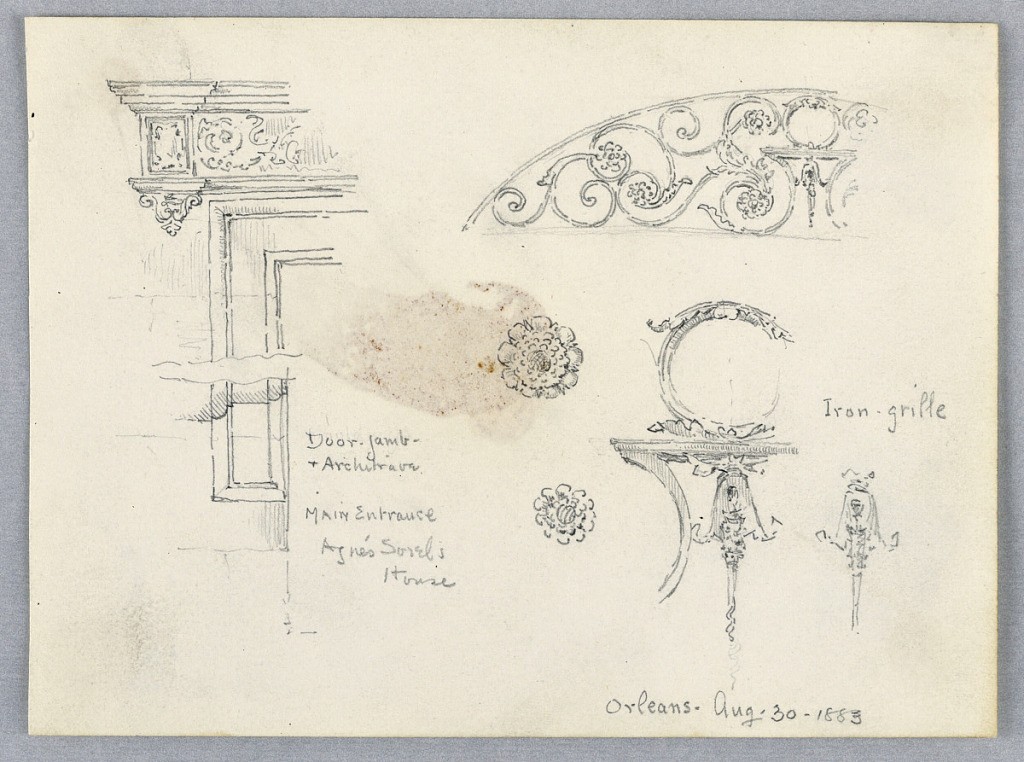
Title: Architectural Sketches from Agnes Sorel’s House, Oréans
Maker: Arnold William Brunner, American, 1857–1925
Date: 1883
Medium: Graphite on paper
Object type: Drawing
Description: Left, doorjamb, main entrance. Right, sketches of iron grillework.